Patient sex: M
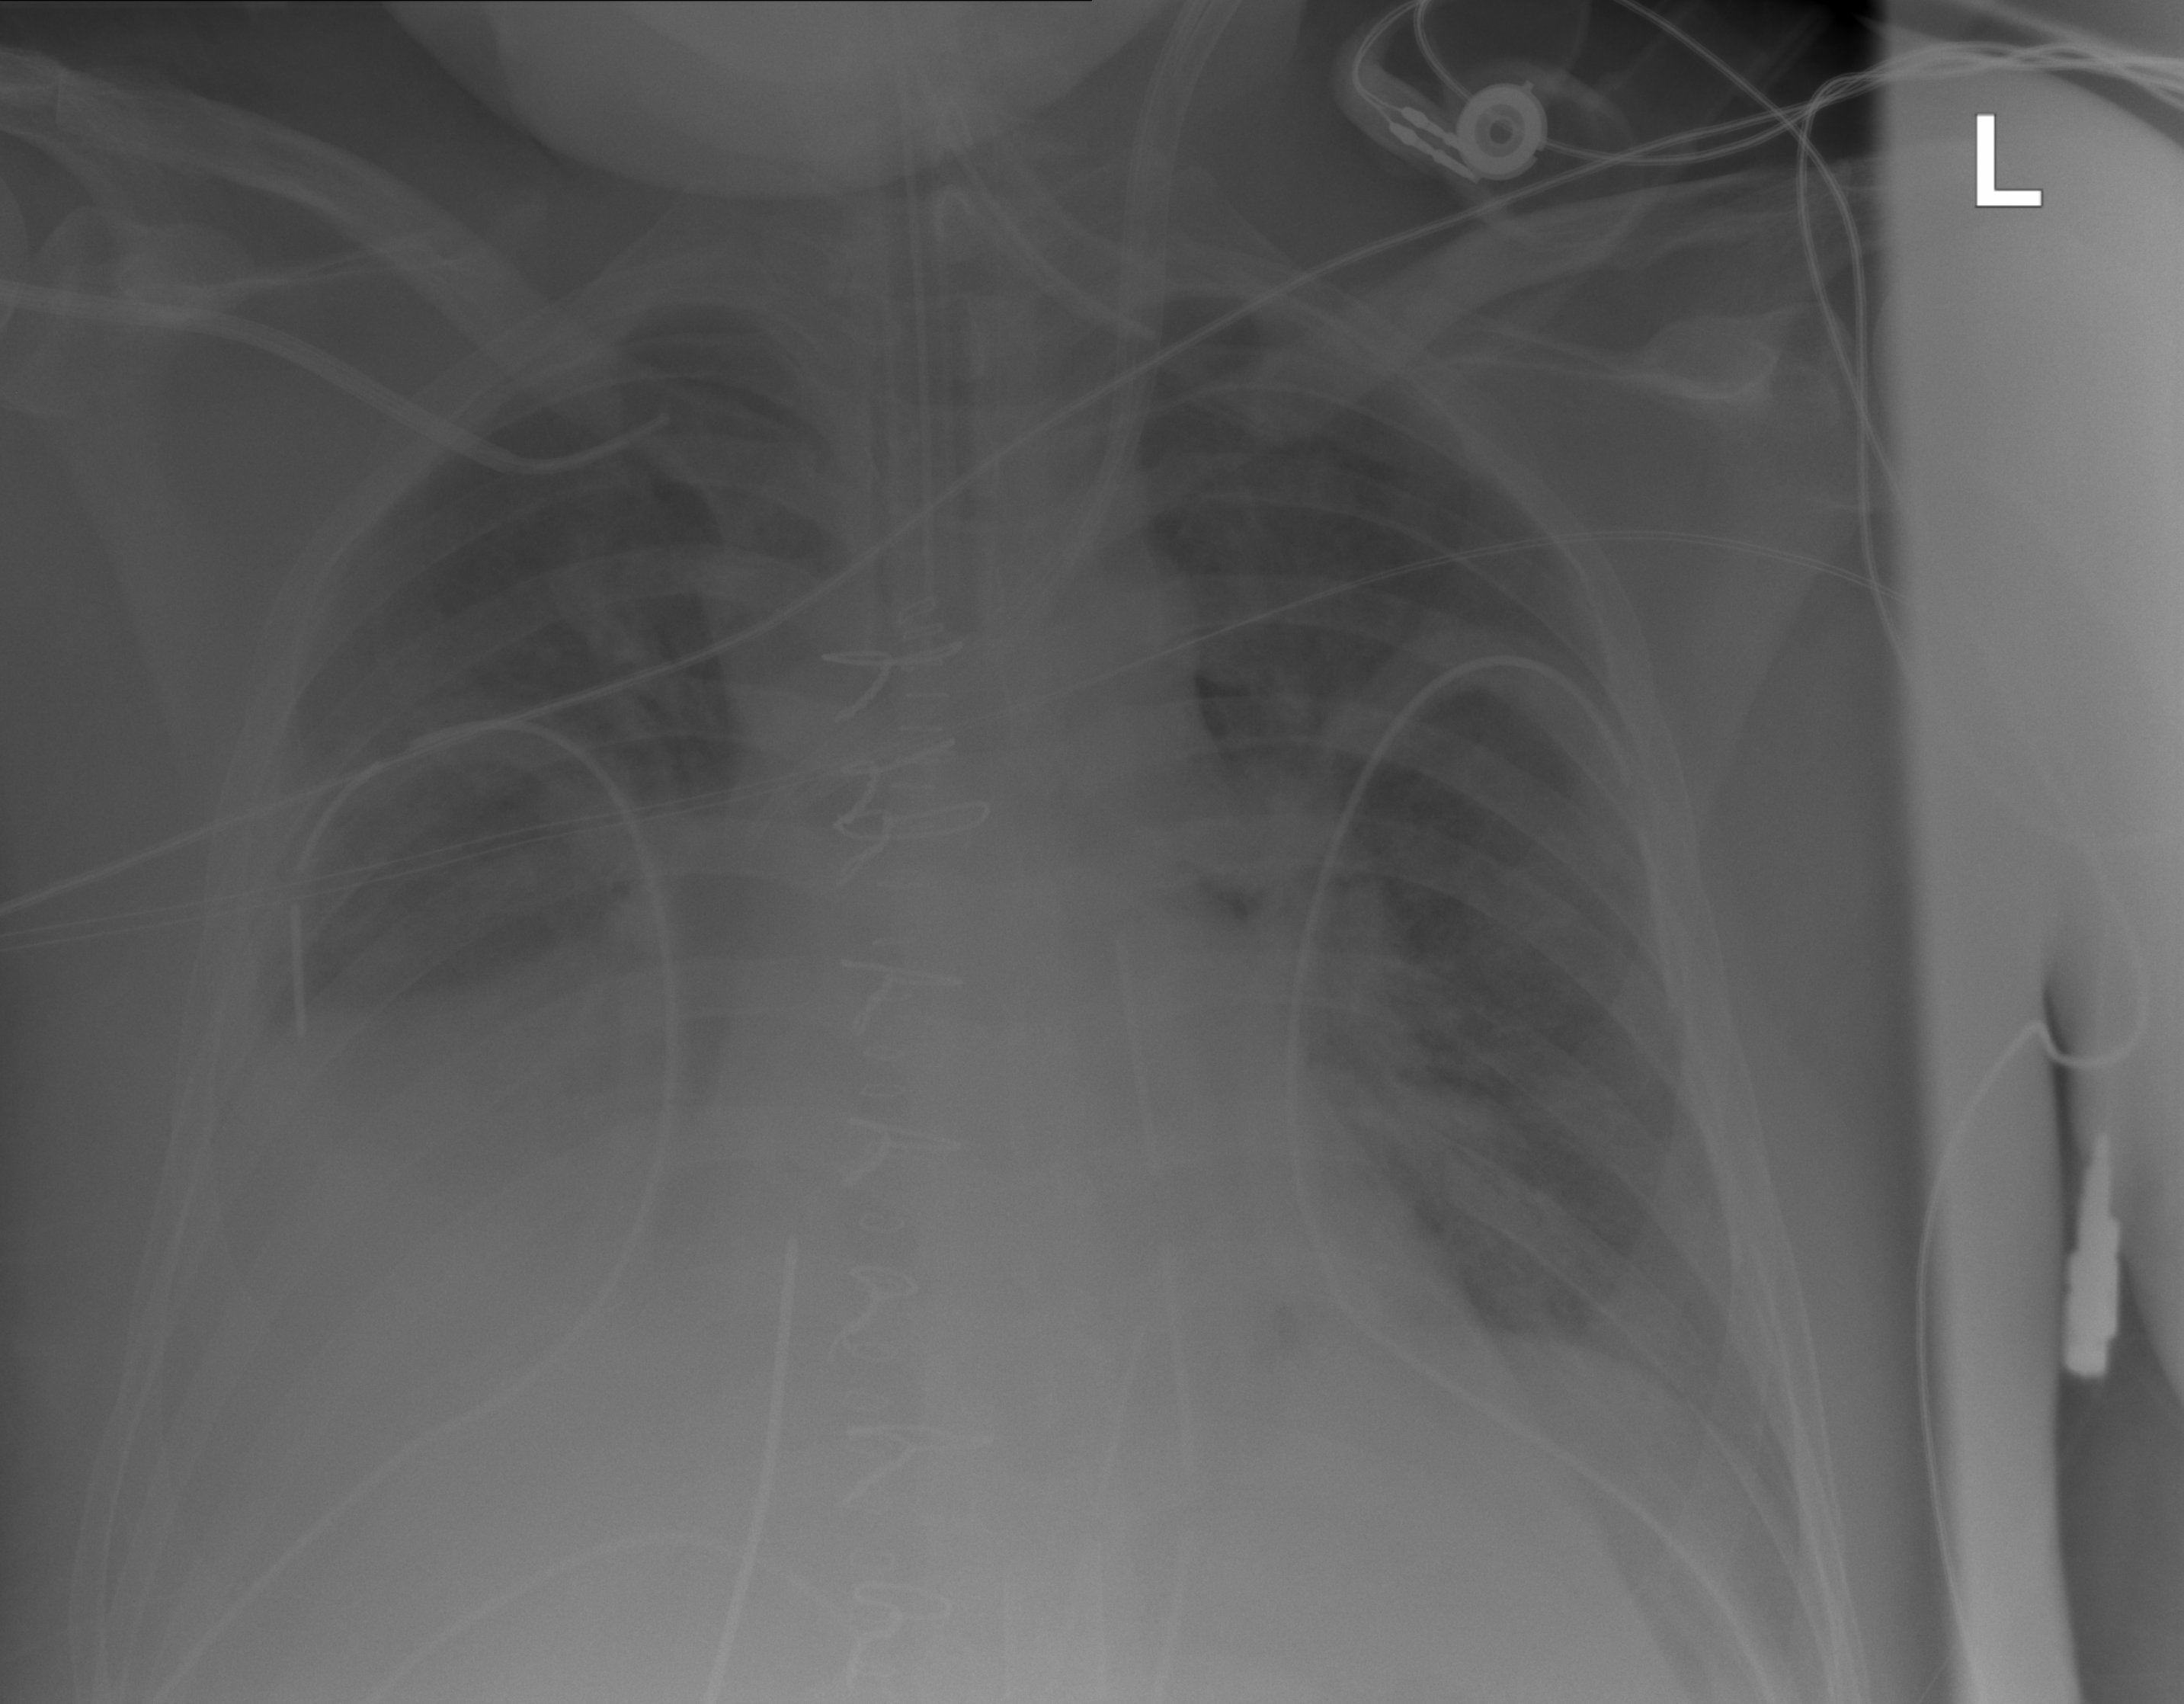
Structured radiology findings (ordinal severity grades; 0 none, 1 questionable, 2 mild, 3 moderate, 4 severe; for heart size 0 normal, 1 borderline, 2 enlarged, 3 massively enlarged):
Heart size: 2
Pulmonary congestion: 2
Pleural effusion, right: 2
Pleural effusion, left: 0
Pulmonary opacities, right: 2
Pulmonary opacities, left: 2
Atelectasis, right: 2
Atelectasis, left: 2